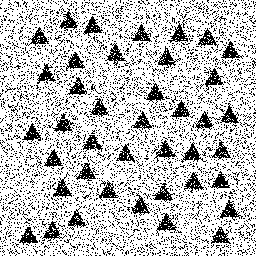
Squares: 0
Triangles: 40
Stars: 0
Total shapes: 40